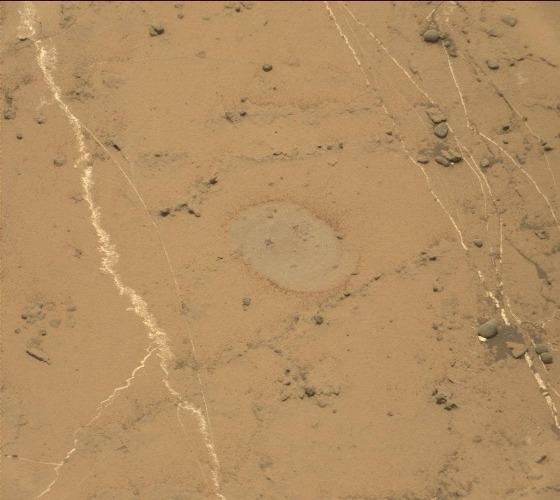
Terrain classes present: Bedrock, Rock